Interaction volume radius: 5 \u00c5
Interaction volume height: 20 \u00c5
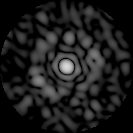
Disorder parameter: 0.8225